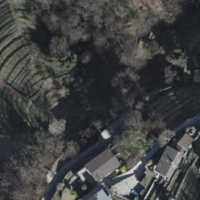
EUNIS habitat code: 44
Species observed at this site:
Quercus robur